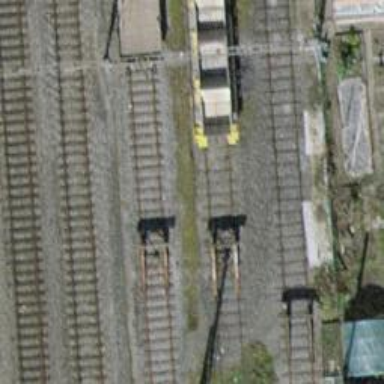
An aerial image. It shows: Railway buffer stop.